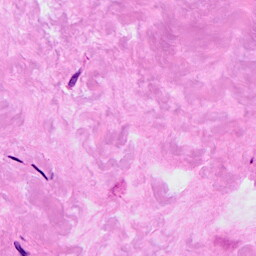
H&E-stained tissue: Breast